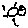
Label: sun